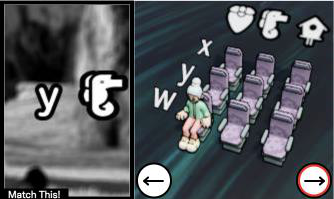
Task: seats
Answer: no